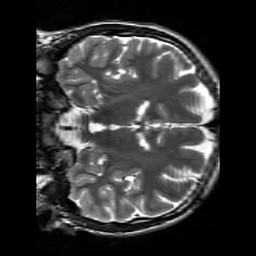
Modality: T2w
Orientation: coronal
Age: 18
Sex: male
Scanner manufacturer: siemens
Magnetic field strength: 3 T
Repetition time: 7 s
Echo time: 0.09 s